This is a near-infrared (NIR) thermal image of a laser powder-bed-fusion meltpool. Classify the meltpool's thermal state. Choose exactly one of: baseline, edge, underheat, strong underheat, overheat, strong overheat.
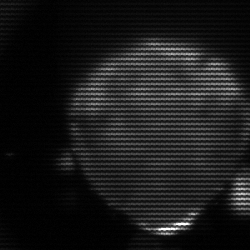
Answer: edge